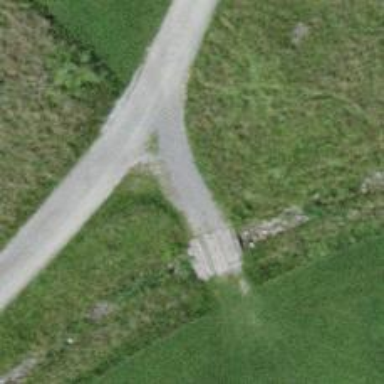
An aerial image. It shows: Path designated for golf carts.